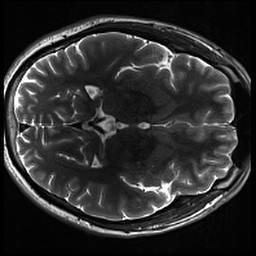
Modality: inplaneT2
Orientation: axial